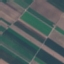
Label: AnnualCrop